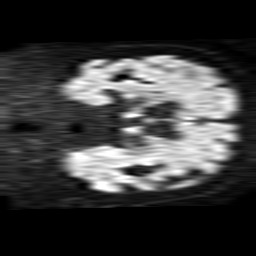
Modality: TRACE
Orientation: coronal
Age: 86
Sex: female
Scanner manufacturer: philips
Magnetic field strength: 1.5 T
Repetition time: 3.547 s
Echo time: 0.09411 s